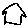
Label: house